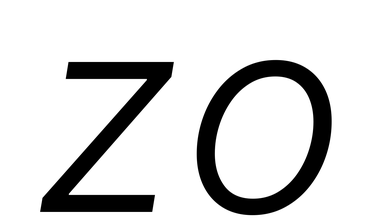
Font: Inter-Italic_Light_Italic